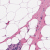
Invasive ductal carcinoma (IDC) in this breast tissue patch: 0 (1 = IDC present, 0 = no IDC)